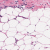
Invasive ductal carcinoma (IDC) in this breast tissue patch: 0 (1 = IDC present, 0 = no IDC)